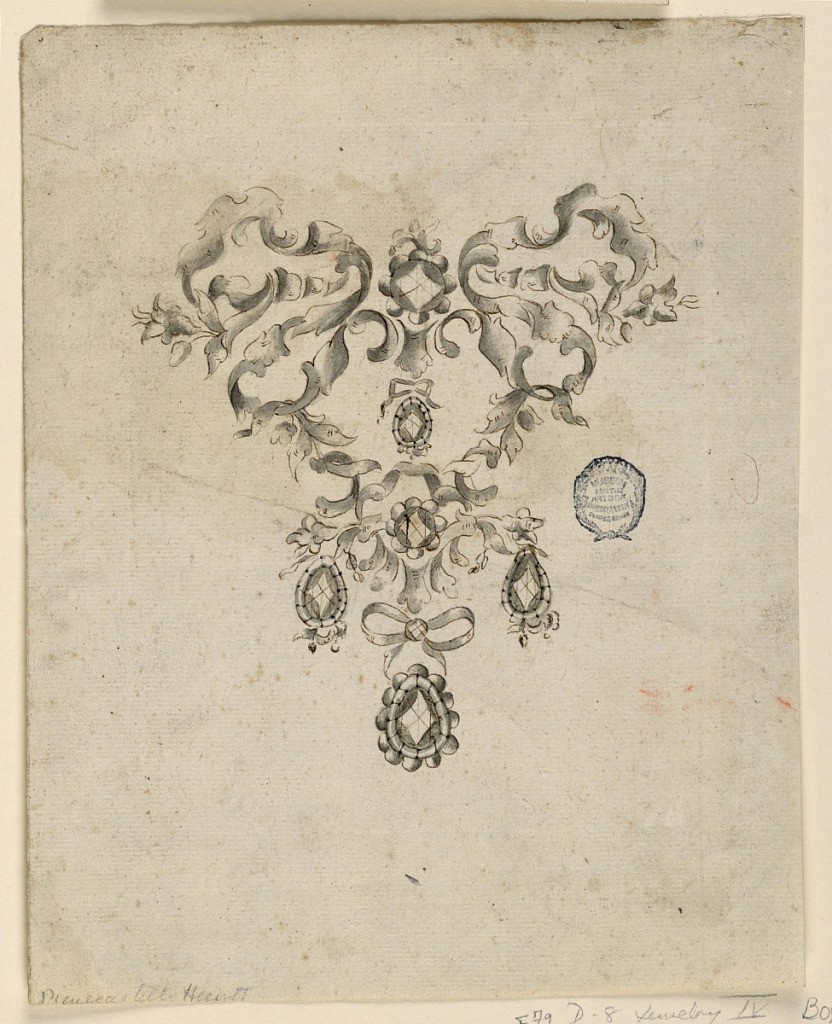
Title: Project for a Brooch
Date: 1750–1775
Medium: Pen and ink, brush and watercolor, sepia on paper
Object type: Drawing
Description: Ribbons composed of leaves adn volutes, form a kind of heart, with four drops of diamonds and two blossoms of diamonds.